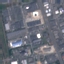
Land use / land cover: Industrial